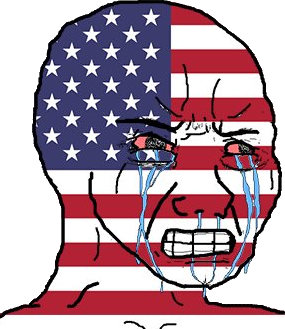
Label: 5_Crying_Wojak